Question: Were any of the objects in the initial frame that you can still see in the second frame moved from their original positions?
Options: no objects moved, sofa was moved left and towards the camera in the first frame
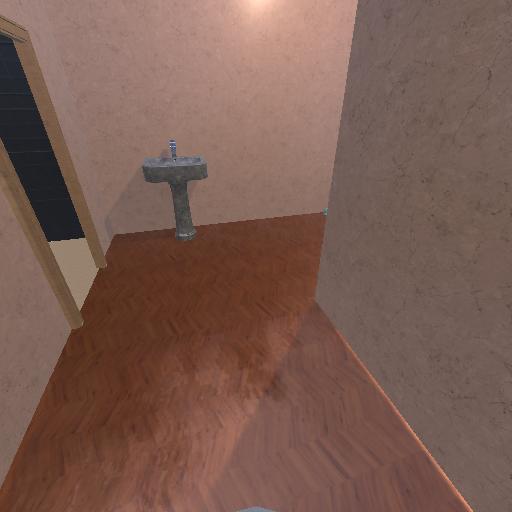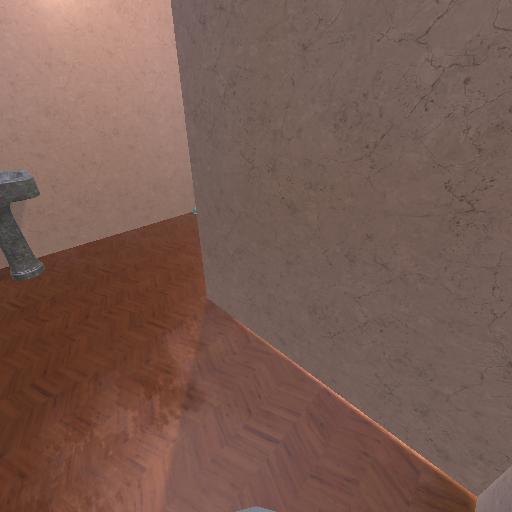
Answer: no objects moved